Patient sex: F
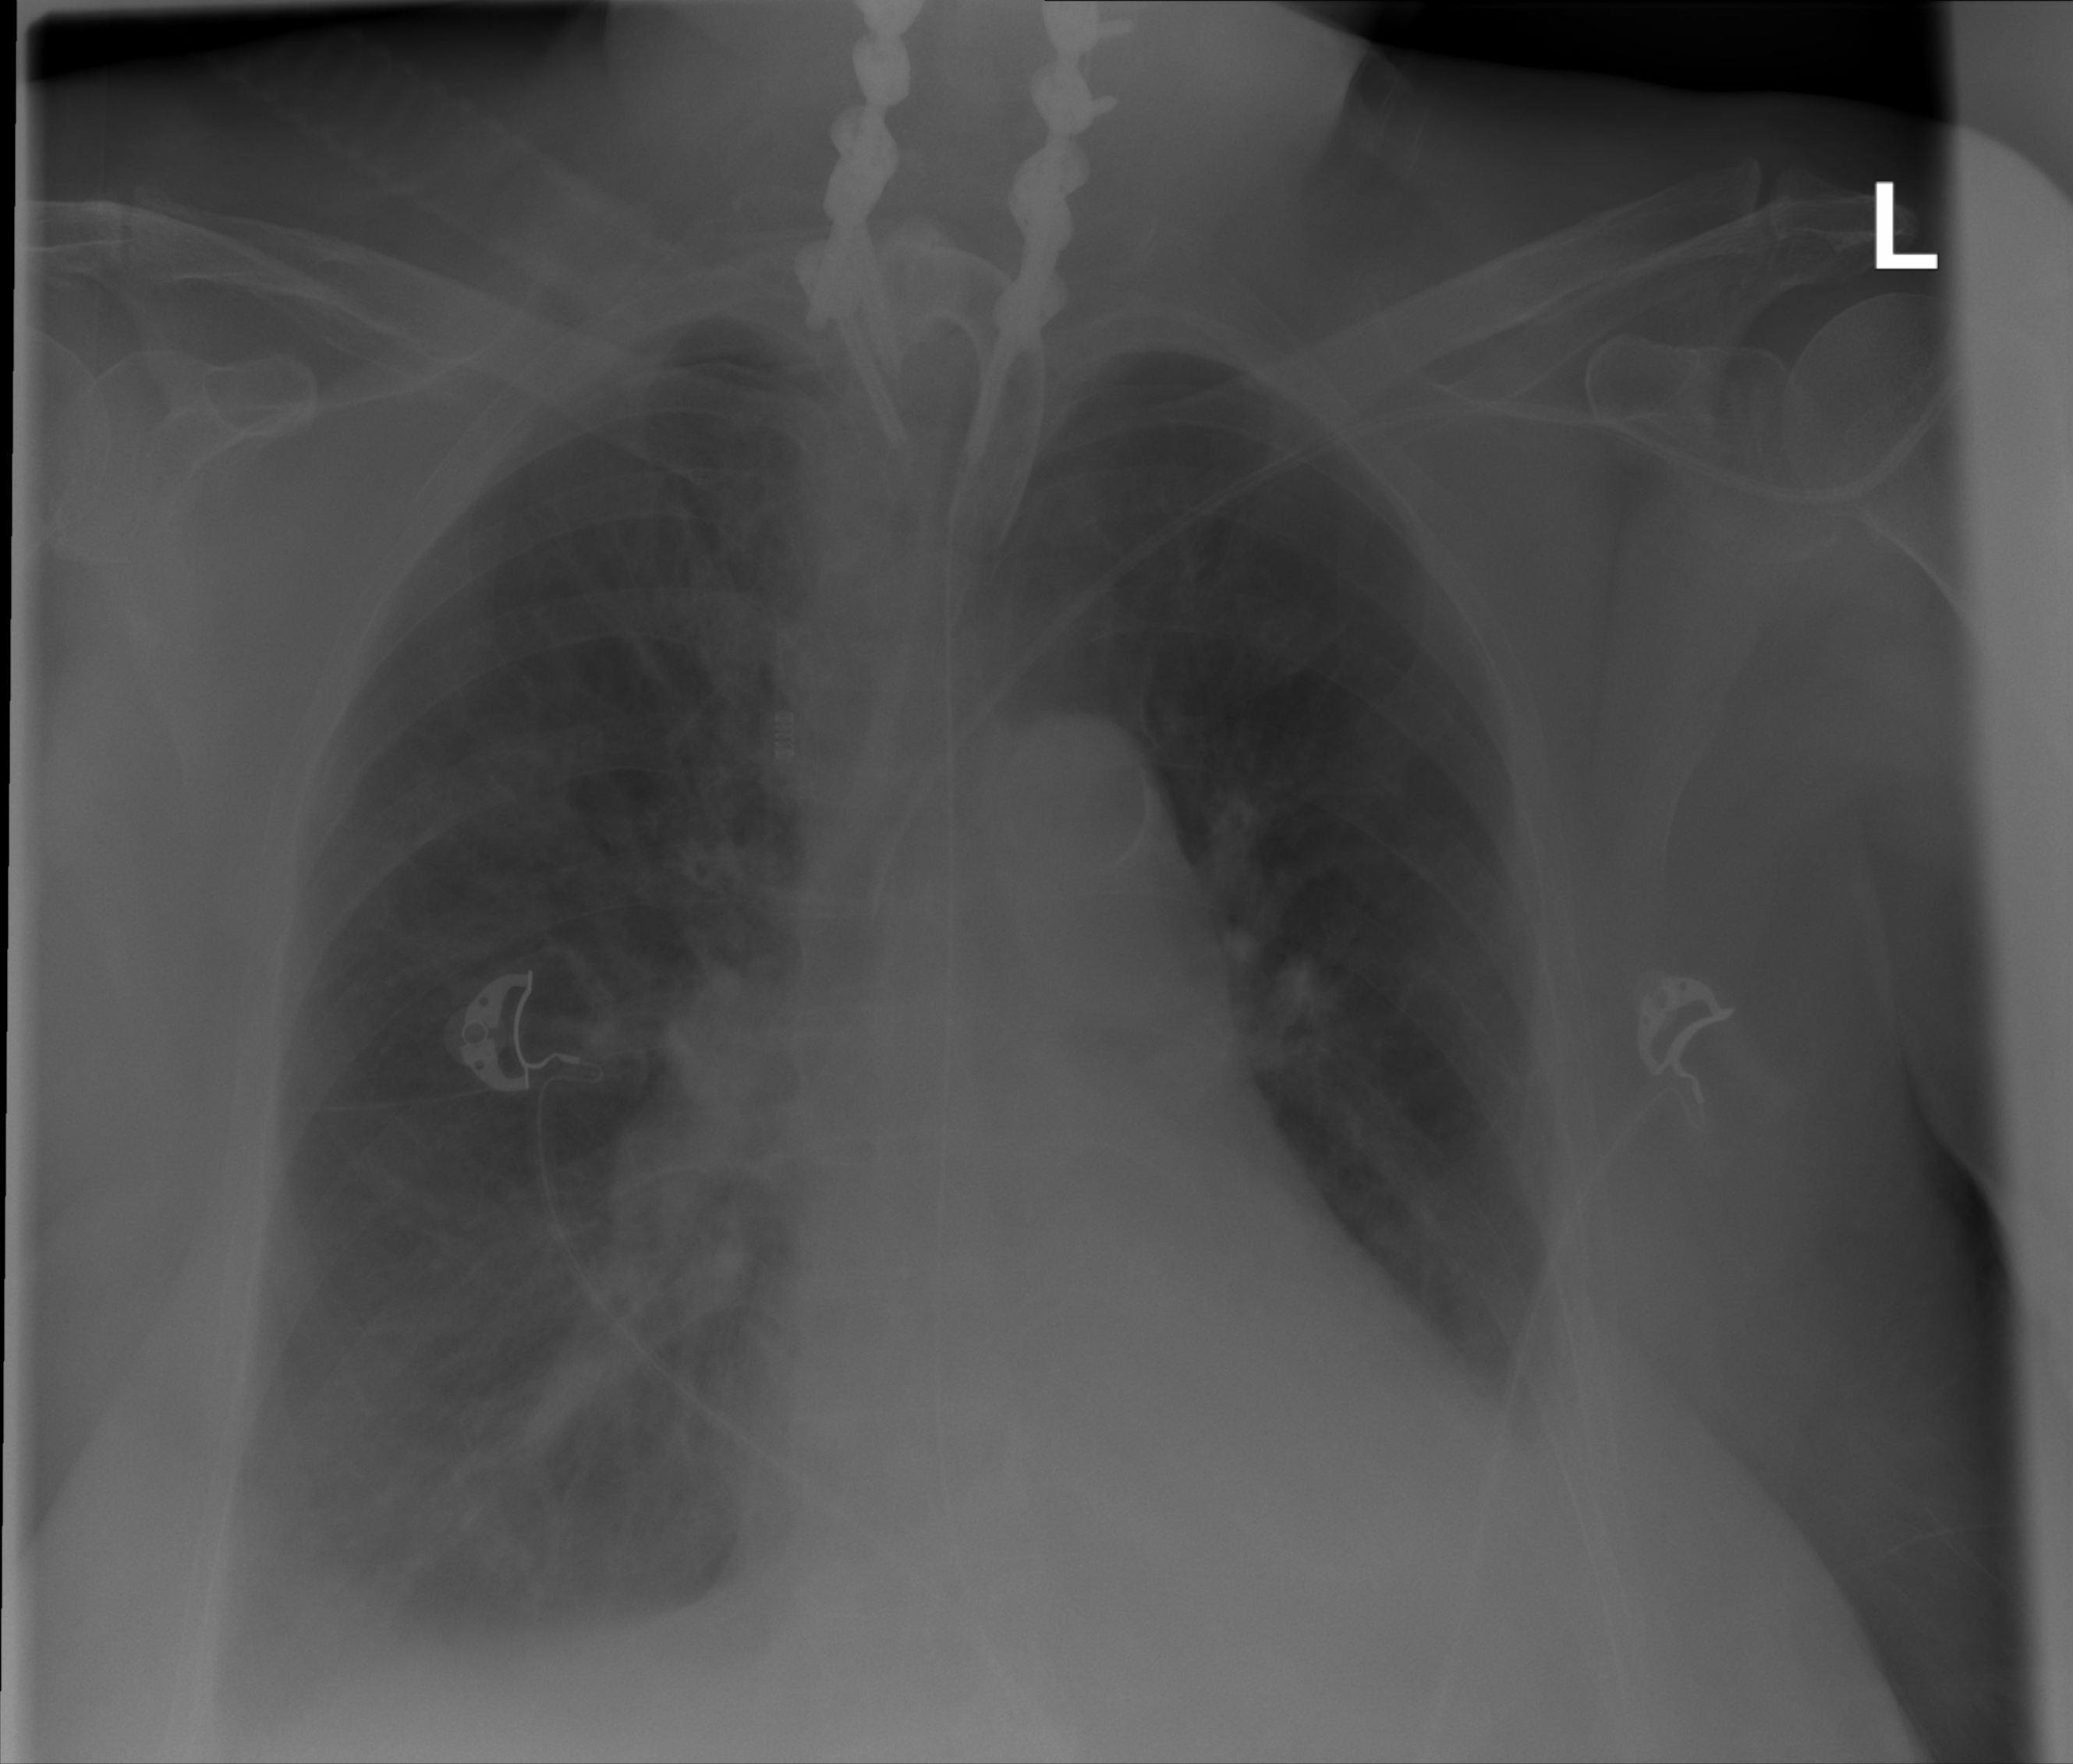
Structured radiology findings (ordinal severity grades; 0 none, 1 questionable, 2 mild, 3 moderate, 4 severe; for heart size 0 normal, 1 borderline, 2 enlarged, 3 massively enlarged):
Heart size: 2
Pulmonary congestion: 2
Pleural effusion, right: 2
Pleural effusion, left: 2
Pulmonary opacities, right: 2
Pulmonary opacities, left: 0
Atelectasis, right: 2
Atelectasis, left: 0